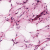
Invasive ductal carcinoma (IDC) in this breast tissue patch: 0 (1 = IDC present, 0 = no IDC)